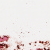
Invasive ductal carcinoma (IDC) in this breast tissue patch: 0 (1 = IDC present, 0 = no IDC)